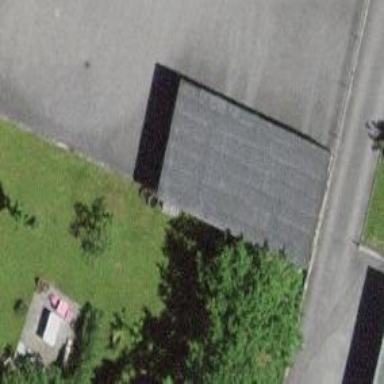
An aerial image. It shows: Garage.